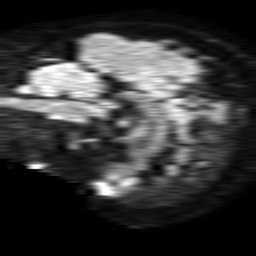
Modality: TRACE
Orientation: sagittal
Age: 53
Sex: male
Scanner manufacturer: philips
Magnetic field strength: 1.5 T
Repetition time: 4.6 s
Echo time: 0.08631 s